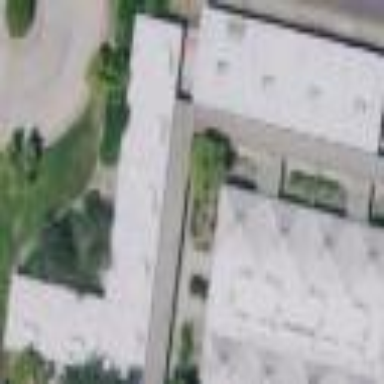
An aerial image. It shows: Educational building.